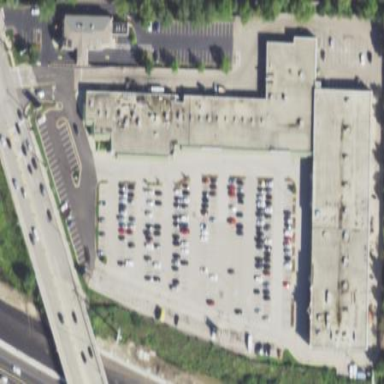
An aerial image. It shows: Retail area.